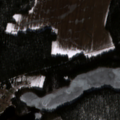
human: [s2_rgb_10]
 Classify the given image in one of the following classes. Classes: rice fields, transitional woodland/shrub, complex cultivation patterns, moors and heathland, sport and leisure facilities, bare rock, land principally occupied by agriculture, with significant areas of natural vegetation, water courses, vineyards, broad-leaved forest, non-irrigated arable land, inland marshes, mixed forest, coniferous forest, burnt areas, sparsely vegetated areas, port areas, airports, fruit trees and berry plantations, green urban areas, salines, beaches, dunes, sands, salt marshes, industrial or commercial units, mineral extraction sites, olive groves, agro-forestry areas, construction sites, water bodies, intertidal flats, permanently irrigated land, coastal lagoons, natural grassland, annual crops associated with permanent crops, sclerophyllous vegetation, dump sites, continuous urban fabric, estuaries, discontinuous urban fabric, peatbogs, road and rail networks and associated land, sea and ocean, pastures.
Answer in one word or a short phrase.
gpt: discontinuous urban fabric, non-irrigated arable land, coniferous forest, water bodies